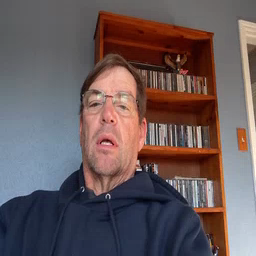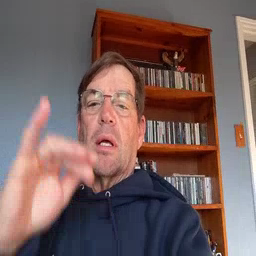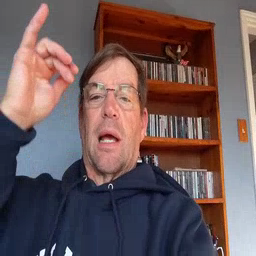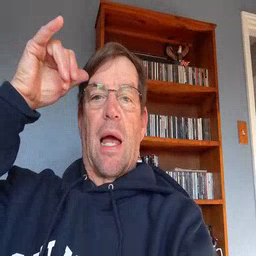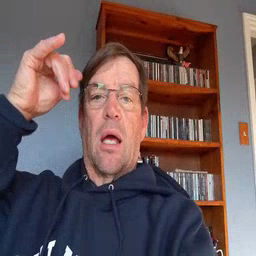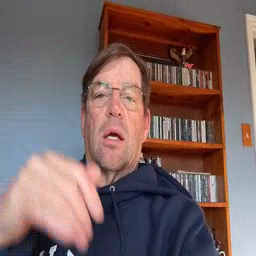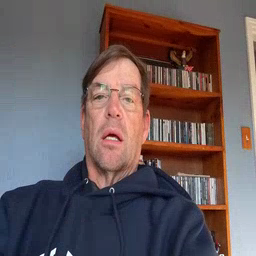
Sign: cow